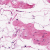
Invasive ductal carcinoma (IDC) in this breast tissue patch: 0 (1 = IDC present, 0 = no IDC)